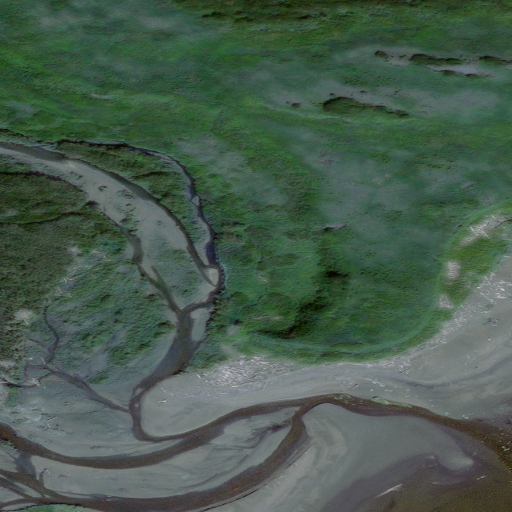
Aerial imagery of valley in Alaska named Thompson Valley containing only unknown